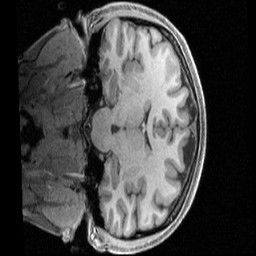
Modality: T1w
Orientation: coronal
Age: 20
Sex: female
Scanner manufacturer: siemens
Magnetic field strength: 3 T
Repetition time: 2.4 s
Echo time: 0.00231 s